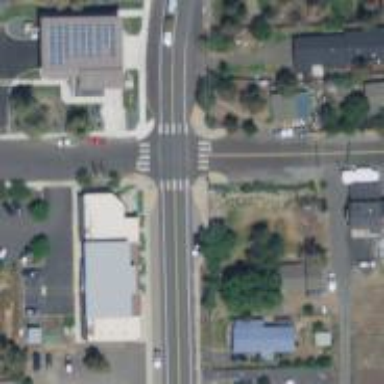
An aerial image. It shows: Marked crossing with zebra road marking.